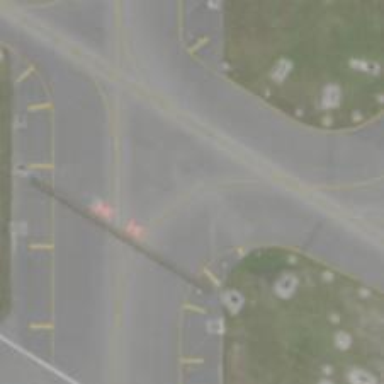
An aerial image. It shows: Image of taxiway at airport.